Question: Hi I have 4 dimensions and I am trying to insert multiple data from the dimensions into the fact table.
I have a Gunsales table that contains the majority of the data for the fact table and then primary keys from other tables that I would like to join on. homicide_id from the Homicide table, article_id from the BBC table, incident_id from the Gun_violence table and shooting_id from the School_shooting table. The rest of the data if from the Gunsales table.
'''
INSERT INTO [dbo].[FactGunSales]
(
sale_id,
sale_date,
sale_state,
permit,
hand_gun,
long_gun,
other_gun,
multiple_gun,
incident_id,
homicide_id,
article_id,
shooitng_id)
'''
So logically it is a full join of the Gun_sales table and an inner join for the ID keys in the other table but I am struggling to get this to work.
adding in the DDL for all the tables:
'''
USE [Gun Violence]
GO
DROP TABLE IF EXISTS Gun_Violence
CREATE TABLE Gun_Violence(
incident_id int PRIMARY KEY,
incident_date date,
state_name varchar (50),
city_name varchar(50),
death int ,
injury int ,
)
DROP TABLE IF EXISTS Gun_Sales
CREATE TABLE Gun_Sales(
sale_id int PRIMARY KEY,
sale_date date,
sale_state varchar(50),
permit int,
hand_gun int ,
long_gun int ,
other_gun int ,
multiple_gun int ,
)
DROP TABLE IF EXISTS School_Shootings
CREATE TABLE School_Shootings(
shooting_id int PRIMARY KEY,
shooting_date date,
shooting_state varchar(50),
shooting_city varchar(50),
shooting_death int ,
shooting_injury int,
)
DROP TABLE IF EXISTS Homicide
CREATE TABLE Homicide(
Homicide_id int PRIMARY KEY,
homicide_state varchar(50),
homicide_victims int,
homeicide_date date
)
DROP TABLE IF EXISTS BBC
CREATE TABLE BBC(
ariticle_id int PRIMARY KEY,
article_date date,
article_link varchar(1000),
article_headline varchar(1000),
article_count int,
article_keyword varchar(100),
article_month varchar(10),
article_year int,
article_state varchar(50)
)
'''
Output:
As mentioned above I am trying to create a new fact table that has all columns from the Gun_sales table and the primary keys from the other tables.
Thanks in advance
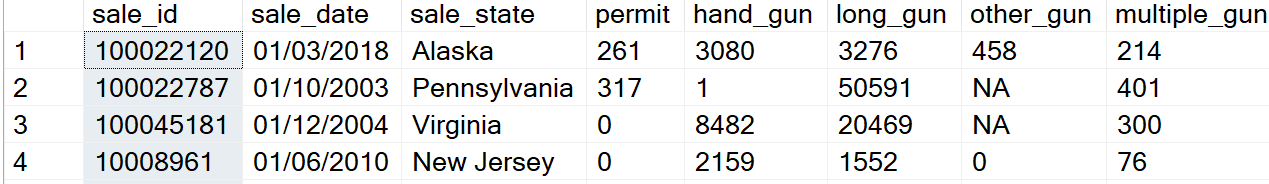
Answer: @RitaMurran Is't true? Do you want Something like this?
'''
USE [Gun Violence]
go
INSERT INTO [dbo].[FACTGUNSALES]
([sale_id],
[sale_date],
[sale_state],
[hand_gun],
[other_gun],
[multiple_gun],
[incident_id],
[homicide_id],
[article_id],
[shooitng_id])
SELECT [sale_id],
[sale_date],
[sale_state],
[hand_gun],
[other_gun],
[multiple_gun],
[dbo].[GUN_VIOLENCE].incident_id,
[dbo].[HOMICIDE].homicide_id,
[dbo].[BBC].ariticle_id,
[dbo].[SCHOOL_SHOOTINGS].shooting_id
FROM [dbo].[GUN_SALES]
LEFT JOIN [dbo].[GUN_VIOLENCE]
ON ( [dbo].[GUN_VIOLENCE].incident_date = [dbo].[GUN_SALES].[sale_date] AND
[dbo].[GUN_VIOLENCE].state_name = [dbo].[GUN_SALES].[sale_state] )
LEFT JOIN [dbo].[SCHOOL_SHOOTINGS]
ON ( [dbo].[SCHOOL_SHOOTINGS].shooting_date = [dbo].[GUN_SALES].[sale_date] AND
[dbo].[SCHOOL_SHOOTINGS].shooting_state = [dbo].[GUN_SALES]. [sale_state] )
LEFT JOIN [dbo].[HOMICIDE]
ON ( [dbo].[HOMICIDE].homeicide_date = [dbo].[GUN_SALES].[sale_date] AND
[dbo].[HOMICIDE].homicide_state = [dbo].[GUN_SALES].[sale_state] )
LEFT JOIN [dbo].[BBC]
ON ( [dbo].[BBC].article_date = [dbo].[GUN_SALES].[sale_date] AND
[dbo].[BBC].[article_state] = [dbo].[Gun_Sales].[sale_state] )
'''
---
EDIT:
@RitaMurran, I answer your question:
> "Is there a way to have only distinct values when the join happens?"
with the example:
'''
DECLARE @tbl_A TABLE (ID_A INT, col_A varChar(10))
INSERT @tbl_A (ID_A,col_A)
SELECT 1 AS ID_A,'aaa' AS col_A UNION ALL
SELECT 2 ,'bbb' UNION ALL
SELECT 3 ,'ccc' UNION ALL
SELECT 4 ,'ddd' UNION ALL
SELECT 5 ,'eee'
DECLARE @tbl_B TABLE (ID_B INT,ID_A_FK INT, col_B varChar(10))
INSERT @tbl_B (ID_B,ID_A_FK,col_B)
SELECT 1 AS ID_B,1 AS ID_A_FK,NULL AS col_B UNION ALL
SELECT 2 ,1 ,NULL UNION ALL
SELECT 3 ,3 ,NULL UNION ALL
SELECT 4 ,3 ,NULL UNION ALL
SELECT 5 ,3 ,NULL
SELECT *
FROM @tbl_A tbA
LEFT JOIN
( select ID_A_FK,col_B FROM @tbl_B GROUP BY ID_A_FK,col_B ) tbB ON tbA.ID_A = tbB.ID_A_FK
'''
The Output:
'''
ID_A col_A ID_A_FK col_B
1 aaa 1 NULL
2 bbb NULL NULL
3 ccc 3 NULL
4 ddd NULL NULL
5 eee NULL NULL
'''
If col_B has value,The output is like this:
'''
INSERT @tbl_B (ID_B,ID_A_FK,col_B)
SELECT 1 AS ID_B,1 AS ID_A_FK,'a1' AS col_B UNION ALL
SELECT 2 ,1 ,'a2' UNION ALL
SELECT 3 ,3 ,'c1' UNION ALL
SELECT 4 ,3 ,'c2' UNION ALL
SELECT 5 ,3 ,'c3'
'''
Output:
'''
ID_A col_A ID_A_FK col_B
1 aaa 1 a1
1 aaa 1 a2
2 bbb NULL NULL
3 ccc 3 c1
3 ccc 3 c2
3 ccc 3 c3
4 ddd NULL NULL
5 eee NULL NULL
'''